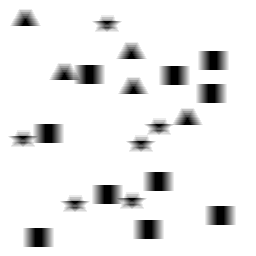
Squares: 10
Triangles: 5
Stars: 6
Total shapes: 21